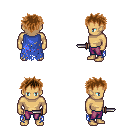
a pixel art fantasy rpg character, male body template, human, tanned skin, blue tattered cape, magenta pants, brown bedhead hairstyle, dagger, four views (front, back, left, right), 2x2 character sprite sheet, small pixel art, hard edges, no anti-aliasing